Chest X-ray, PA view. Patient: 56 years old, sex F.
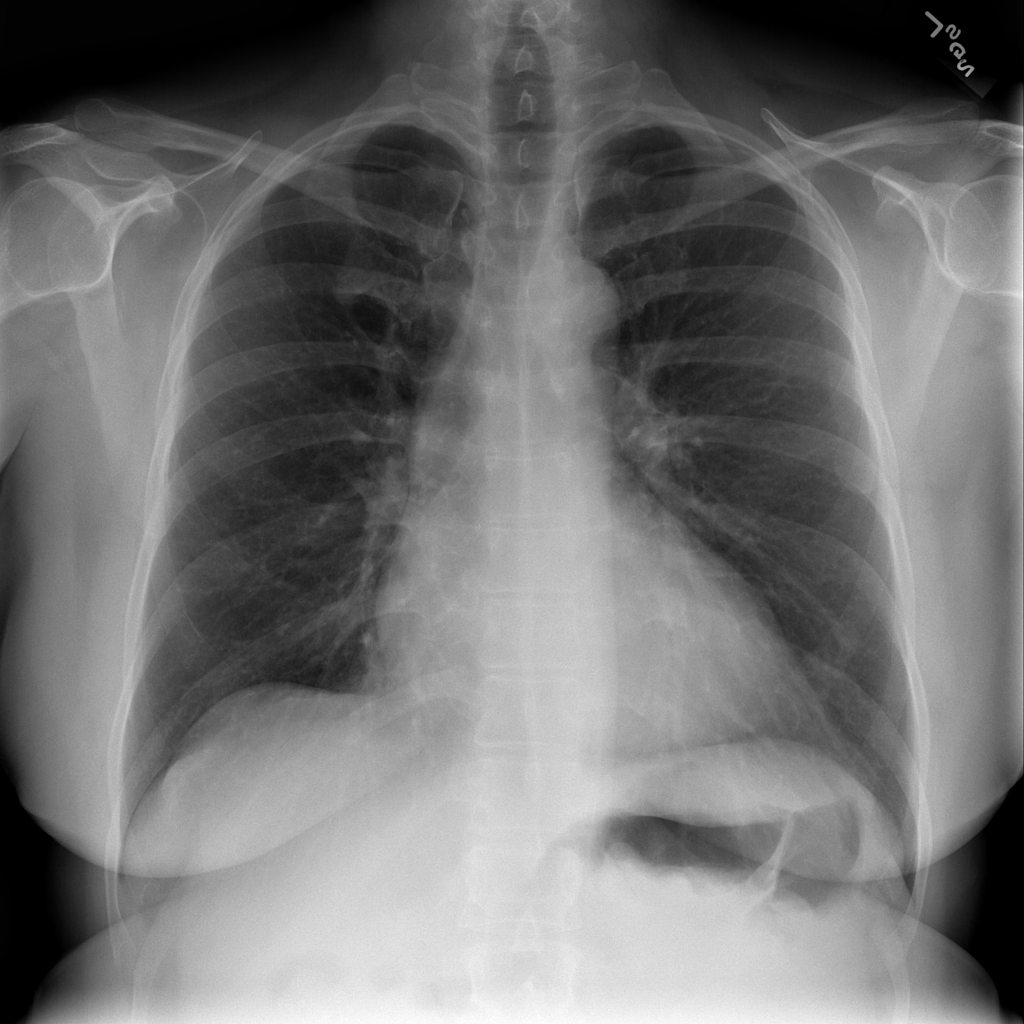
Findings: No Finding